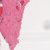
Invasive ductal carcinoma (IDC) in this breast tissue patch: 0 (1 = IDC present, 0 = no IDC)